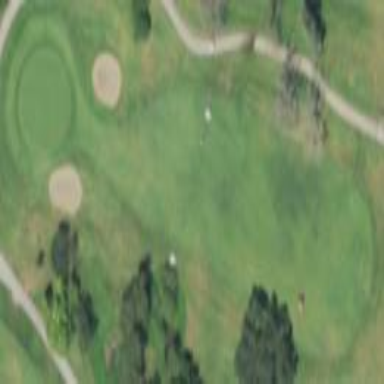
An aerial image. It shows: Rough area in golf course.